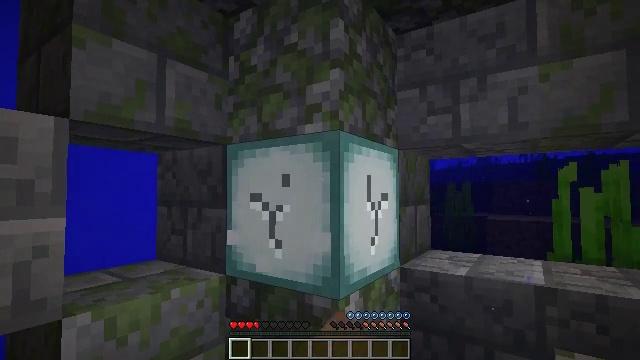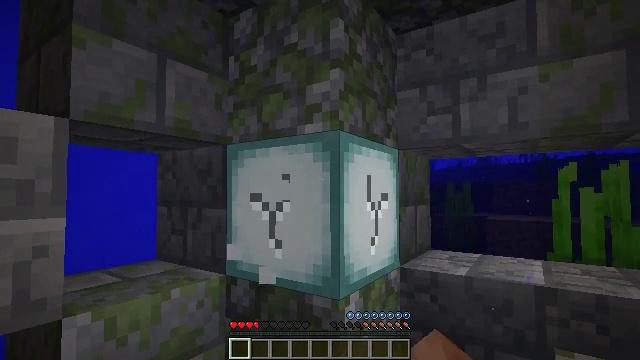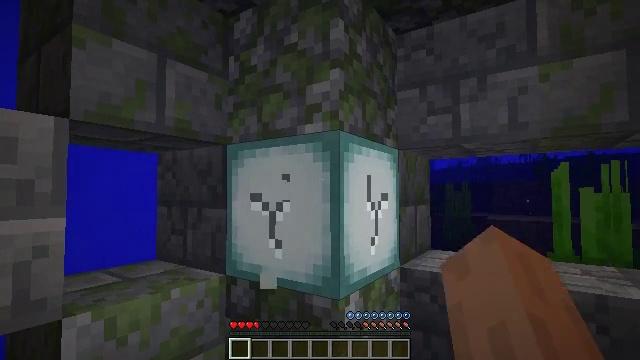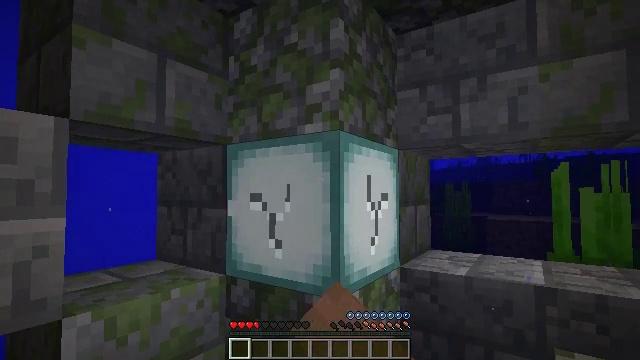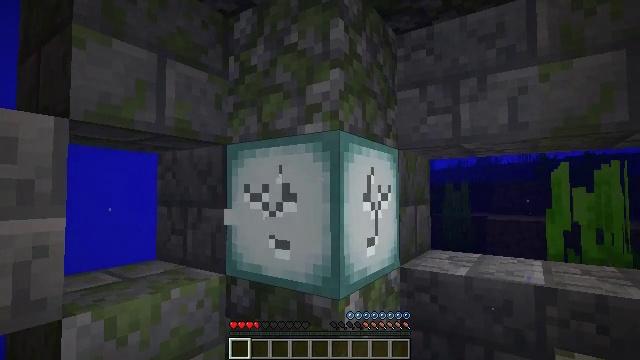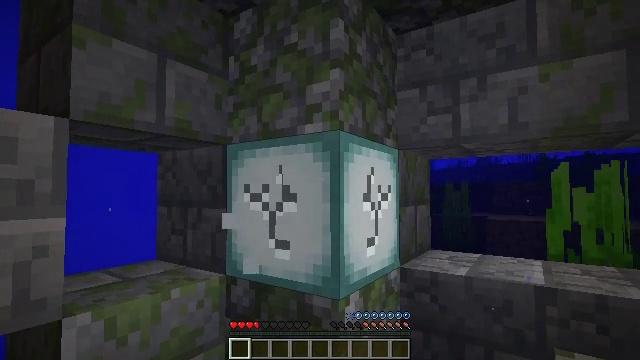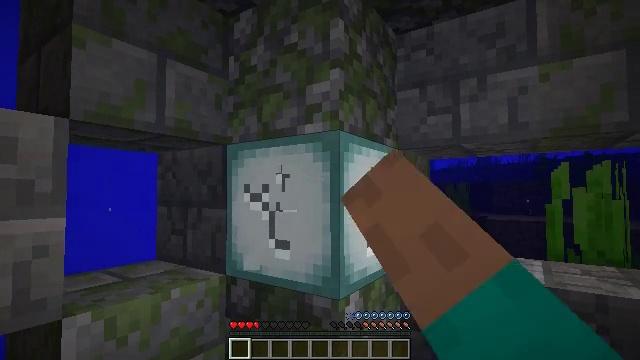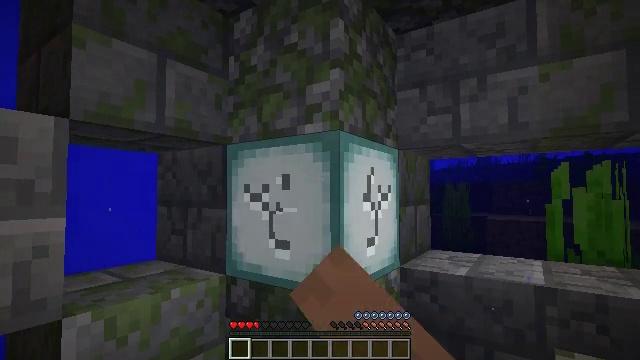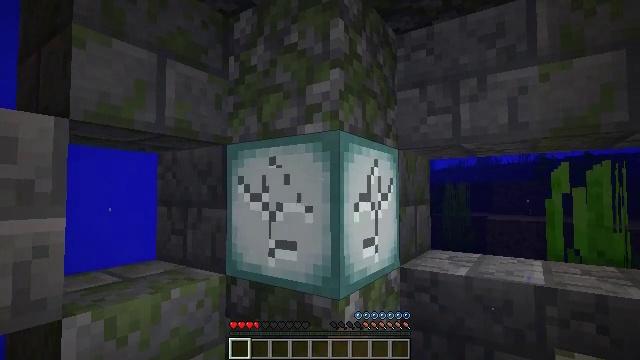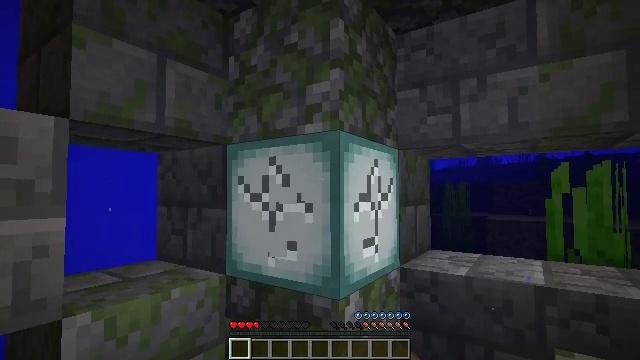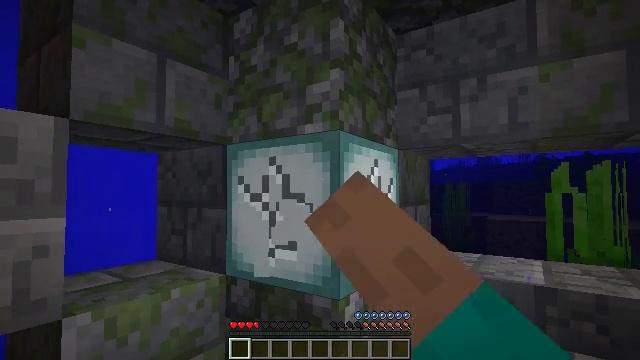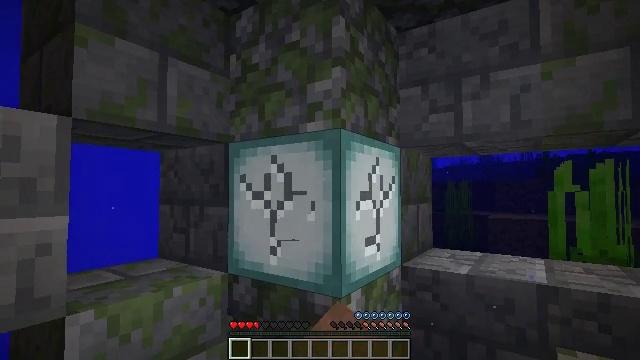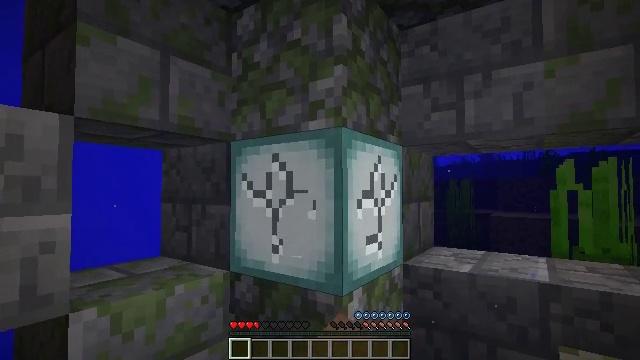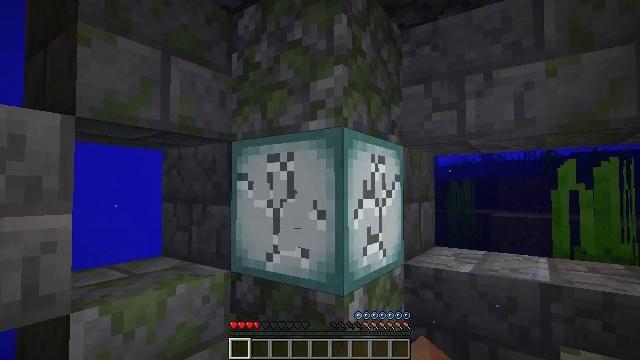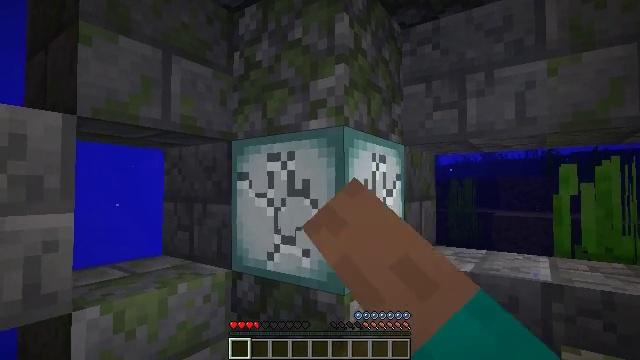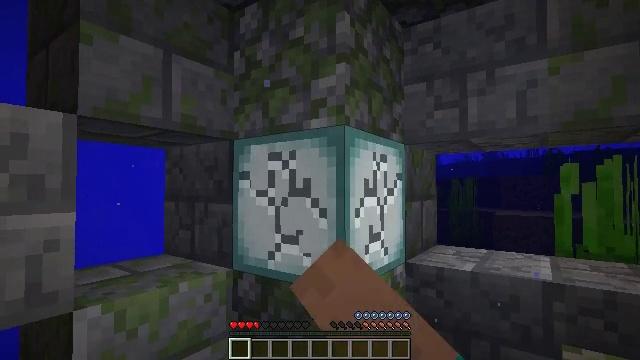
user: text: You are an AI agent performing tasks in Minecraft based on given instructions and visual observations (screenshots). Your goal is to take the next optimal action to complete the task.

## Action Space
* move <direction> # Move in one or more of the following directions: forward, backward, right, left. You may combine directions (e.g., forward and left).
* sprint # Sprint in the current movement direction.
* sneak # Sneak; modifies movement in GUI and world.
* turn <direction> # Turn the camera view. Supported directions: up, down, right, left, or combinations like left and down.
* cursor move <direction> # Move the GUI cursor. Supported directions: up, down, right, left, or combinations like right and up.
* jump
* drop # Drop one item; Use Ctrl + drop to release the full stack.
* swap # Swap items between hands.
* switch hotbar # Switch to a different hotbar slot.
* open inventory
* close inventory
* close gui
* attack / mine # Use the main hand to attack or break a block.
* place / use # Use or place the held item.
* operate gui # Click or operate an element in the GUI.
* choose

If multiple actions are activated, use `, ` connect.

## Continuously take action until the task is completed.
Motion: motion action
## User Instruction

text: Collect the sea lantern for its light.
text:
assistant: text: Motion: attack / mine
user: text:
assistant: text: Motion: attack / mine
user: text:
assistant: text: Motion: attack / mine
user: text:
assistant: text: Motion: attack / mine
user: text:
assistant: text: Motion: attack / mine
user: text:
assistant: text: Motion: attack / mine
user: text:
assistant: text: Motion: attack / mine
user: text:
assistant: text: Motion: attack / mine
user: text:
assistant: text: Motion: attack / mine
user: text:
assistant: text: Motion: attack / mine
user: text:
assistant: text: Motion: attack / mine
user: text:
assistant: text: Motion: attack / mine
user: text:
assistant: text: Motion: attack / mine
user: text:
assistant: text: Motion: attack / mine
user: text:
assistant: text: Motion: attack / mine
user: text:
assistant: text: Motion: attack / mine
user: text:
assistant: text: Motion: attack / mine
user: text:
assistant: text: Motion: attack / mine
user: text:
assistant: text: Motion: attack / mine
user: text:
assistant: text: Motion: attack / mine
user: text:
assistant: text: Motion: attack / mine
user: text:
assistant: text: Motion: attack / mine
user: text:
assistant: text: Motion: attack / mine
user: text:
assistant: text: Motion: attack / mine
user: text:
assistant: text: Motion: attack / mine
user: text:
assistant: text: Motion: attack / mine
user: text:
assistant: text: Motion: attack / mine
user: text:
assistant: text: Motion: attack / mine
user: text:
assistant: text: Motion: attack / mine
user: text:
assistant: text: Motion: attack / mine